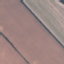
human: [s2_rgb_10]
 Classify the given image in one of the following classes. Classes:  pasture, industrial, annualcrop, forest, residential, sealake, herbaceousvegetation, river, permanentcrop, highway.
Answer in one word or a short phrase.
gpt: AnnualCrop